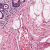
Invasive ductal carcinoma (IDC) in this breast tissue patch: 0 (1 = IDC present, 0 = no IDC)